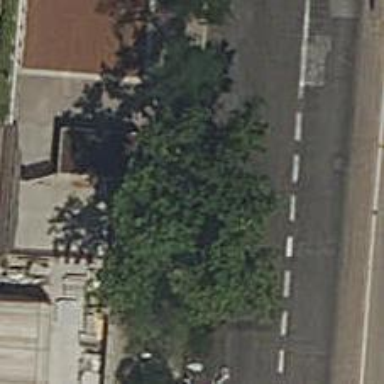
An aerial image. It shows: Taxi stand.